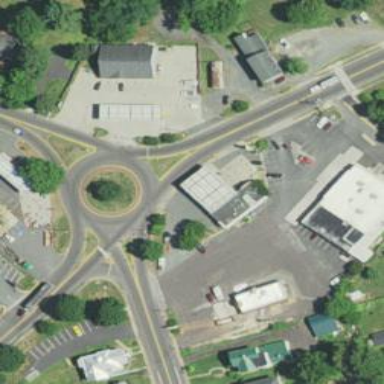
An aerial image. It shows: Road with stop sign.